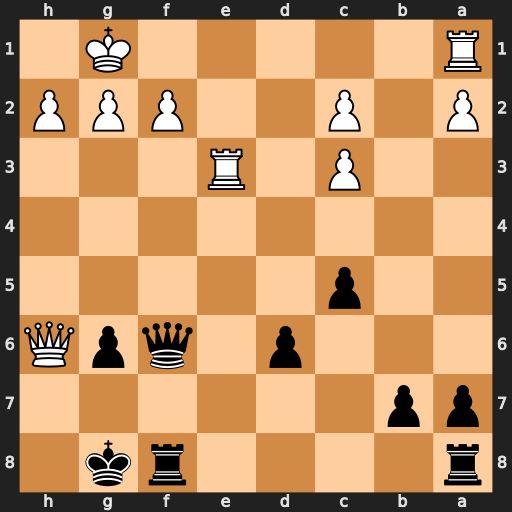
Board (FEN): r4rk1/pp6/3p1qpQ/2p5/8/2P1R3/P1P2PPP/R5K1
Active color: b
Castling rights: -
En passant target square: -
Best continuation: Qxf2+ Kh1 Qf1+ Rxf1 Rxf1#